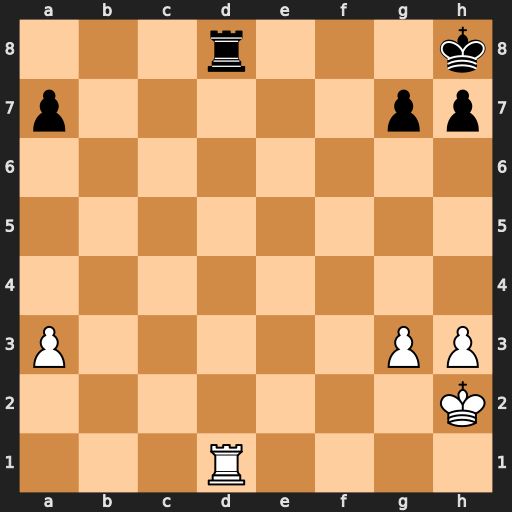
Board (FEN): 3r3k/p5pp/8/8/8/P5PP/7K/3R4
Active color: w
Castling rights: -
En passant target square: -
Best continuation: Rxd8#